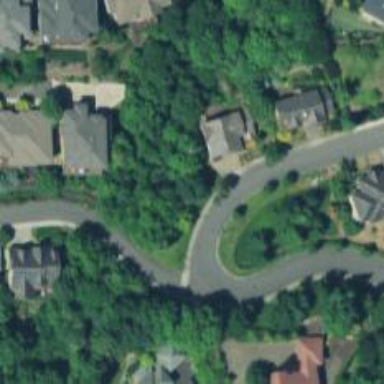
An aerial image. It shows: Residential road with sidewalk on the left.